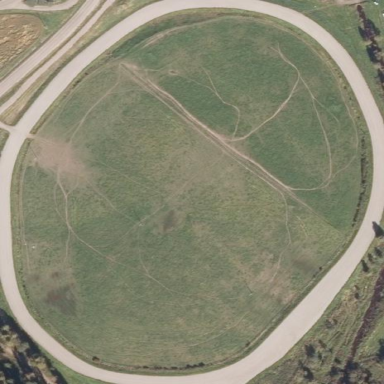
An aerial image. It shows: Bridleway with Grade 1 track type.